Question: I am developing an application in WP 8.1 which uses the webview control. I tested the app in a 4 inch device and looked fine. but when this app was tested in a bigger device the web view doesn't seem to fit the screen. My xaml code is like
'''
<Grid Margin="0,0.333,0,-1.333" Height="641" VerticalAlignment="Top">
<ProgressBar x:Name="home_progress_bar" IsIndeterminate="True" Visibility="Collapsed" Height="70" Margin="0,282,2,258" Canvas.ZIndex="999999" FontSize="15"/>
<WebView x:Name="orderWebView" HorizontalAlignment="Left" VerticalAlignment="Top" ScriptNotify="orderWebView_ScriptNotify" NavigationStarting="orderWebView_navigation_starting" NavigationFailed="orderWebView_navigation_failed" NavigationCompleted="orderWebView_NavigationCompleted" Height="643" Width="400" DOMContentLoaded="orderWebView_DOMContentLoaded" Margin="0,0,0,-2"/>
</Grid>
<Page.BottomAppBar>
<CommandBar x:Name="Appbar_homepage" Background="{StaticResource PhoneAccentBrush}" ClosedDisplayMode="Minimal" >
<AppBarButton x:Name="AppButton_home" Label="home" Icon="Home" Click="AppButton_home_Click"/>
</CommandBar>
</Page.BottomAppBar>
'''
Please point out what I am missing.

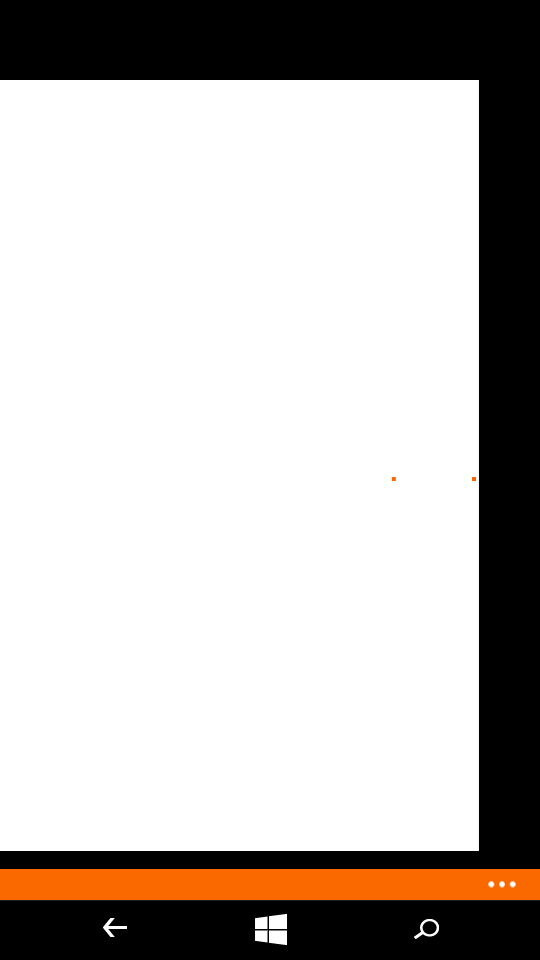
Answer: You have hardcoded the width and height of the WebView. Remove the Width and Height properties, change HorizontalAlignment and VerticalAlignment to "Stretch" and optionally play with the Margin property to give it a bit of a margin around.
Example:
'''
<WebView x:Name="orderWebView" HorizontalAlignment="Stretch" VerticalAlignment="Stretch" Margin="10" />
'''